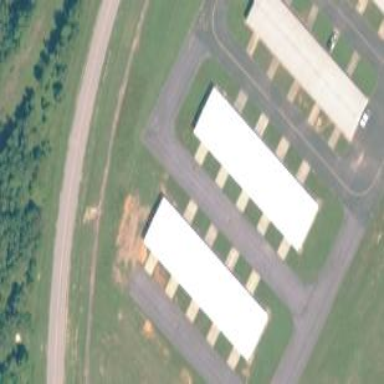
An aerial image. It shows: Hangar building at the airport.